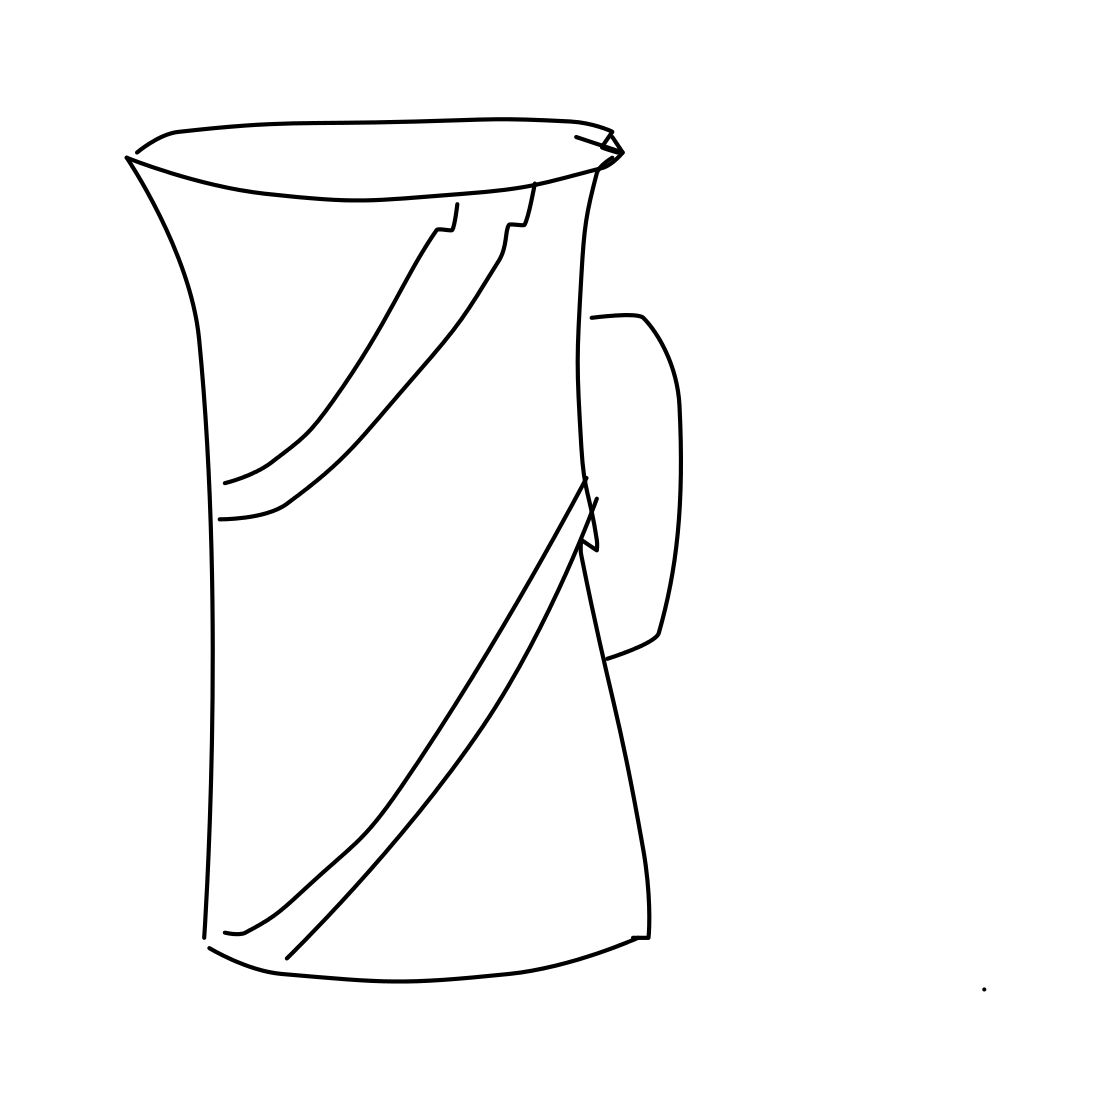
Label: wineglass